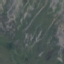
Land use / land cover class: HerbaceousVegetation